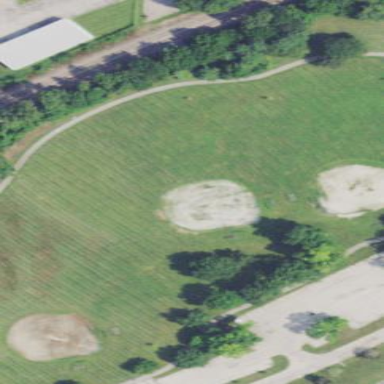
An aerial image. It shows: Baseball pitch for leisure land activities.